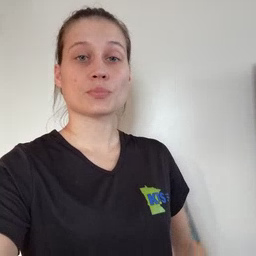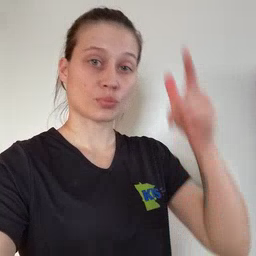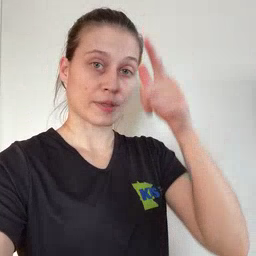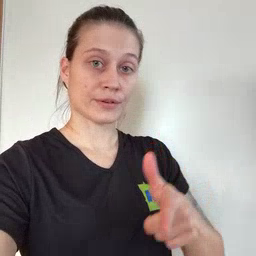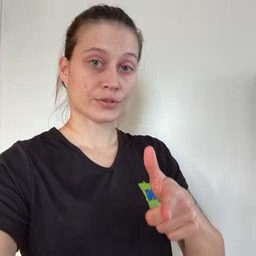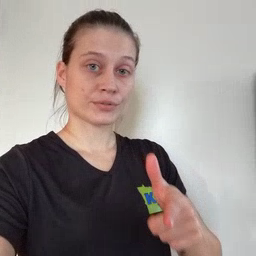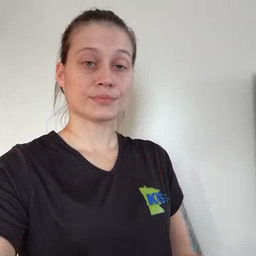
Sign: brother